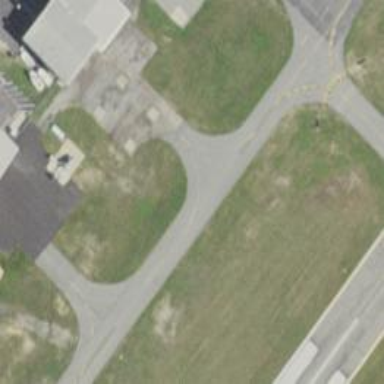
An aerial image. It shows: Image of taxiway at airport.